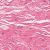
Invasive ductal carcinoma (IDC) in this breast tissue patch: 0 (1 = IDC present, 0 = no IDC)